Aerial crown-view tile of a tropical tree (Barro Colorado Island, Panama), acquired 20240611:
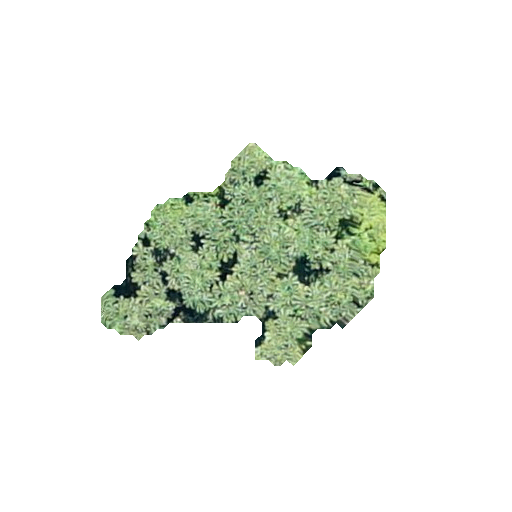
Species: Cecropia insignis
GBIF accepted scientific name: Cecropia insignis
Crown area: 60.057 m²